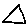
Label: triangle